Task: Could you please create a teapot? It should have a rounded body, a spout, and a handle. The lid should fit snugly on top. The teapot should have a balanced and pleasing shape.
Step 231:
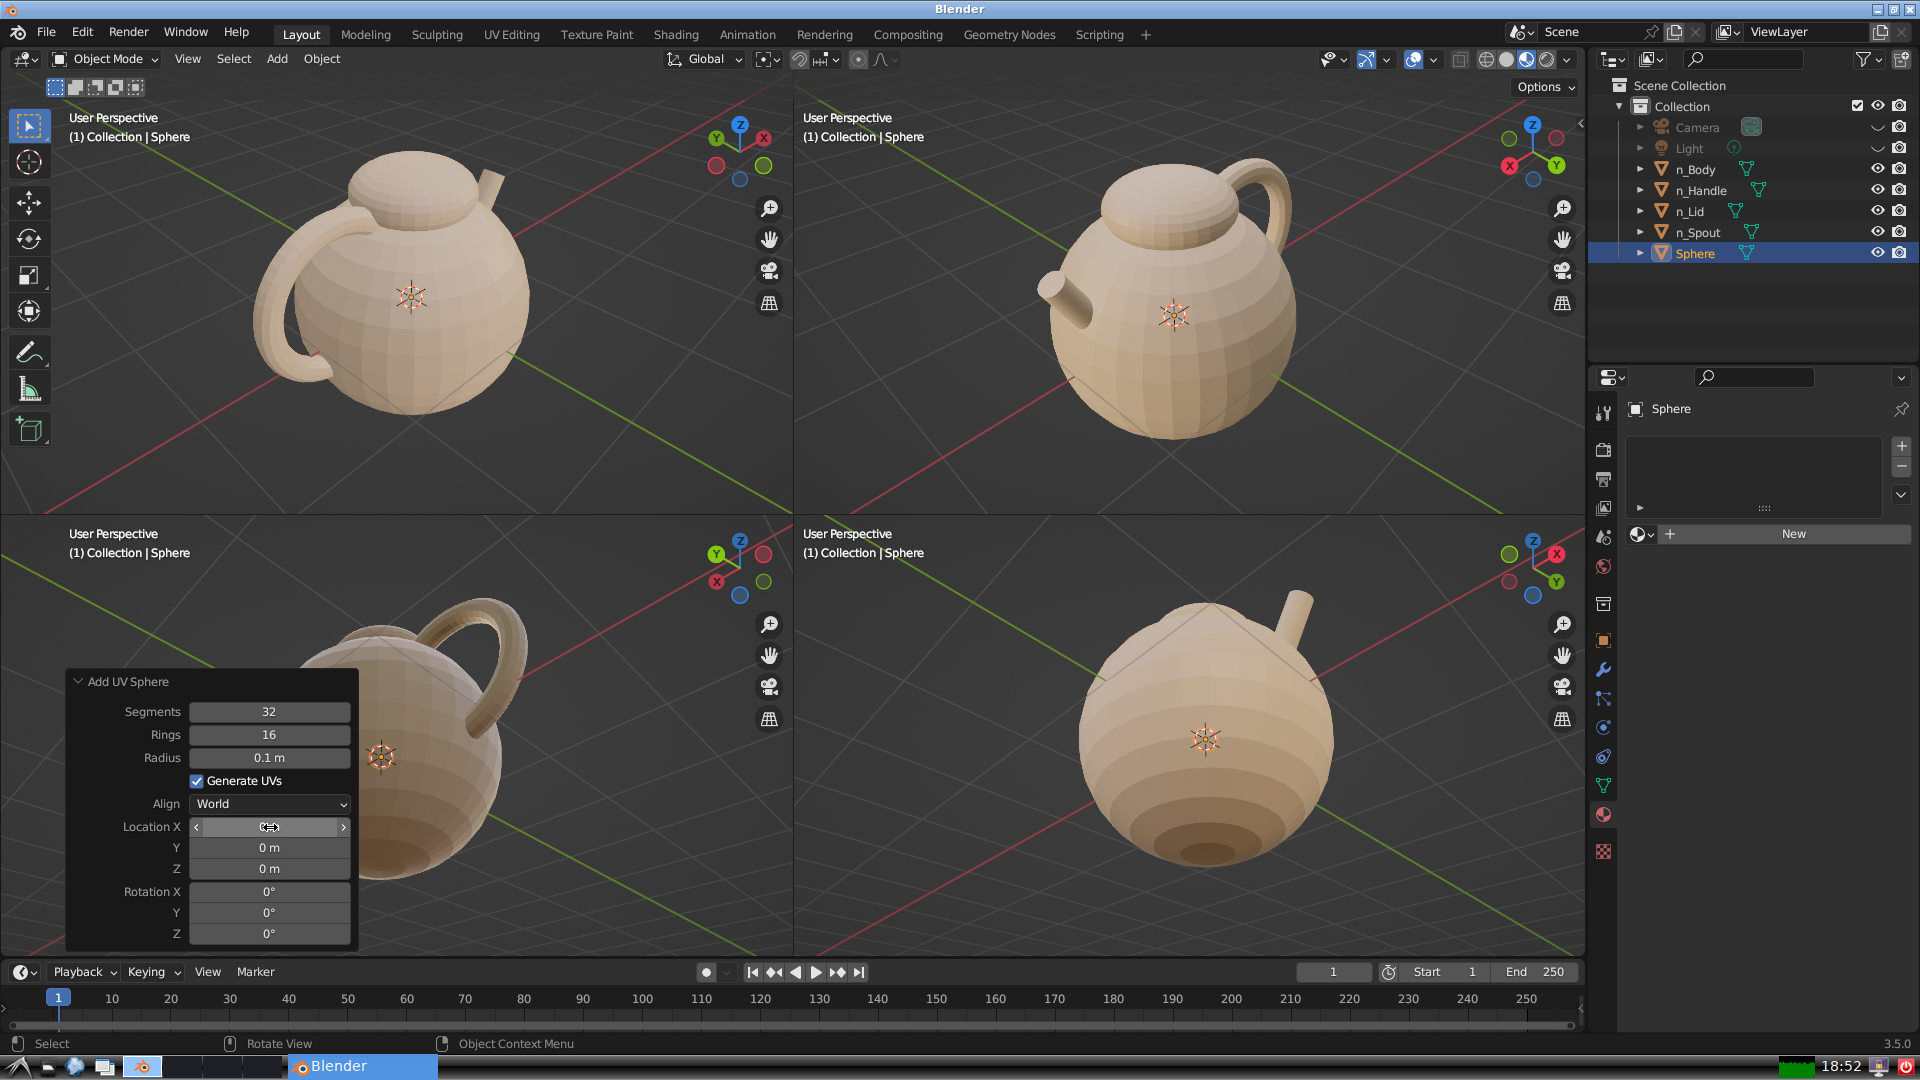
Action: {"mouse_move": [270, 849]}